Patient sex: F
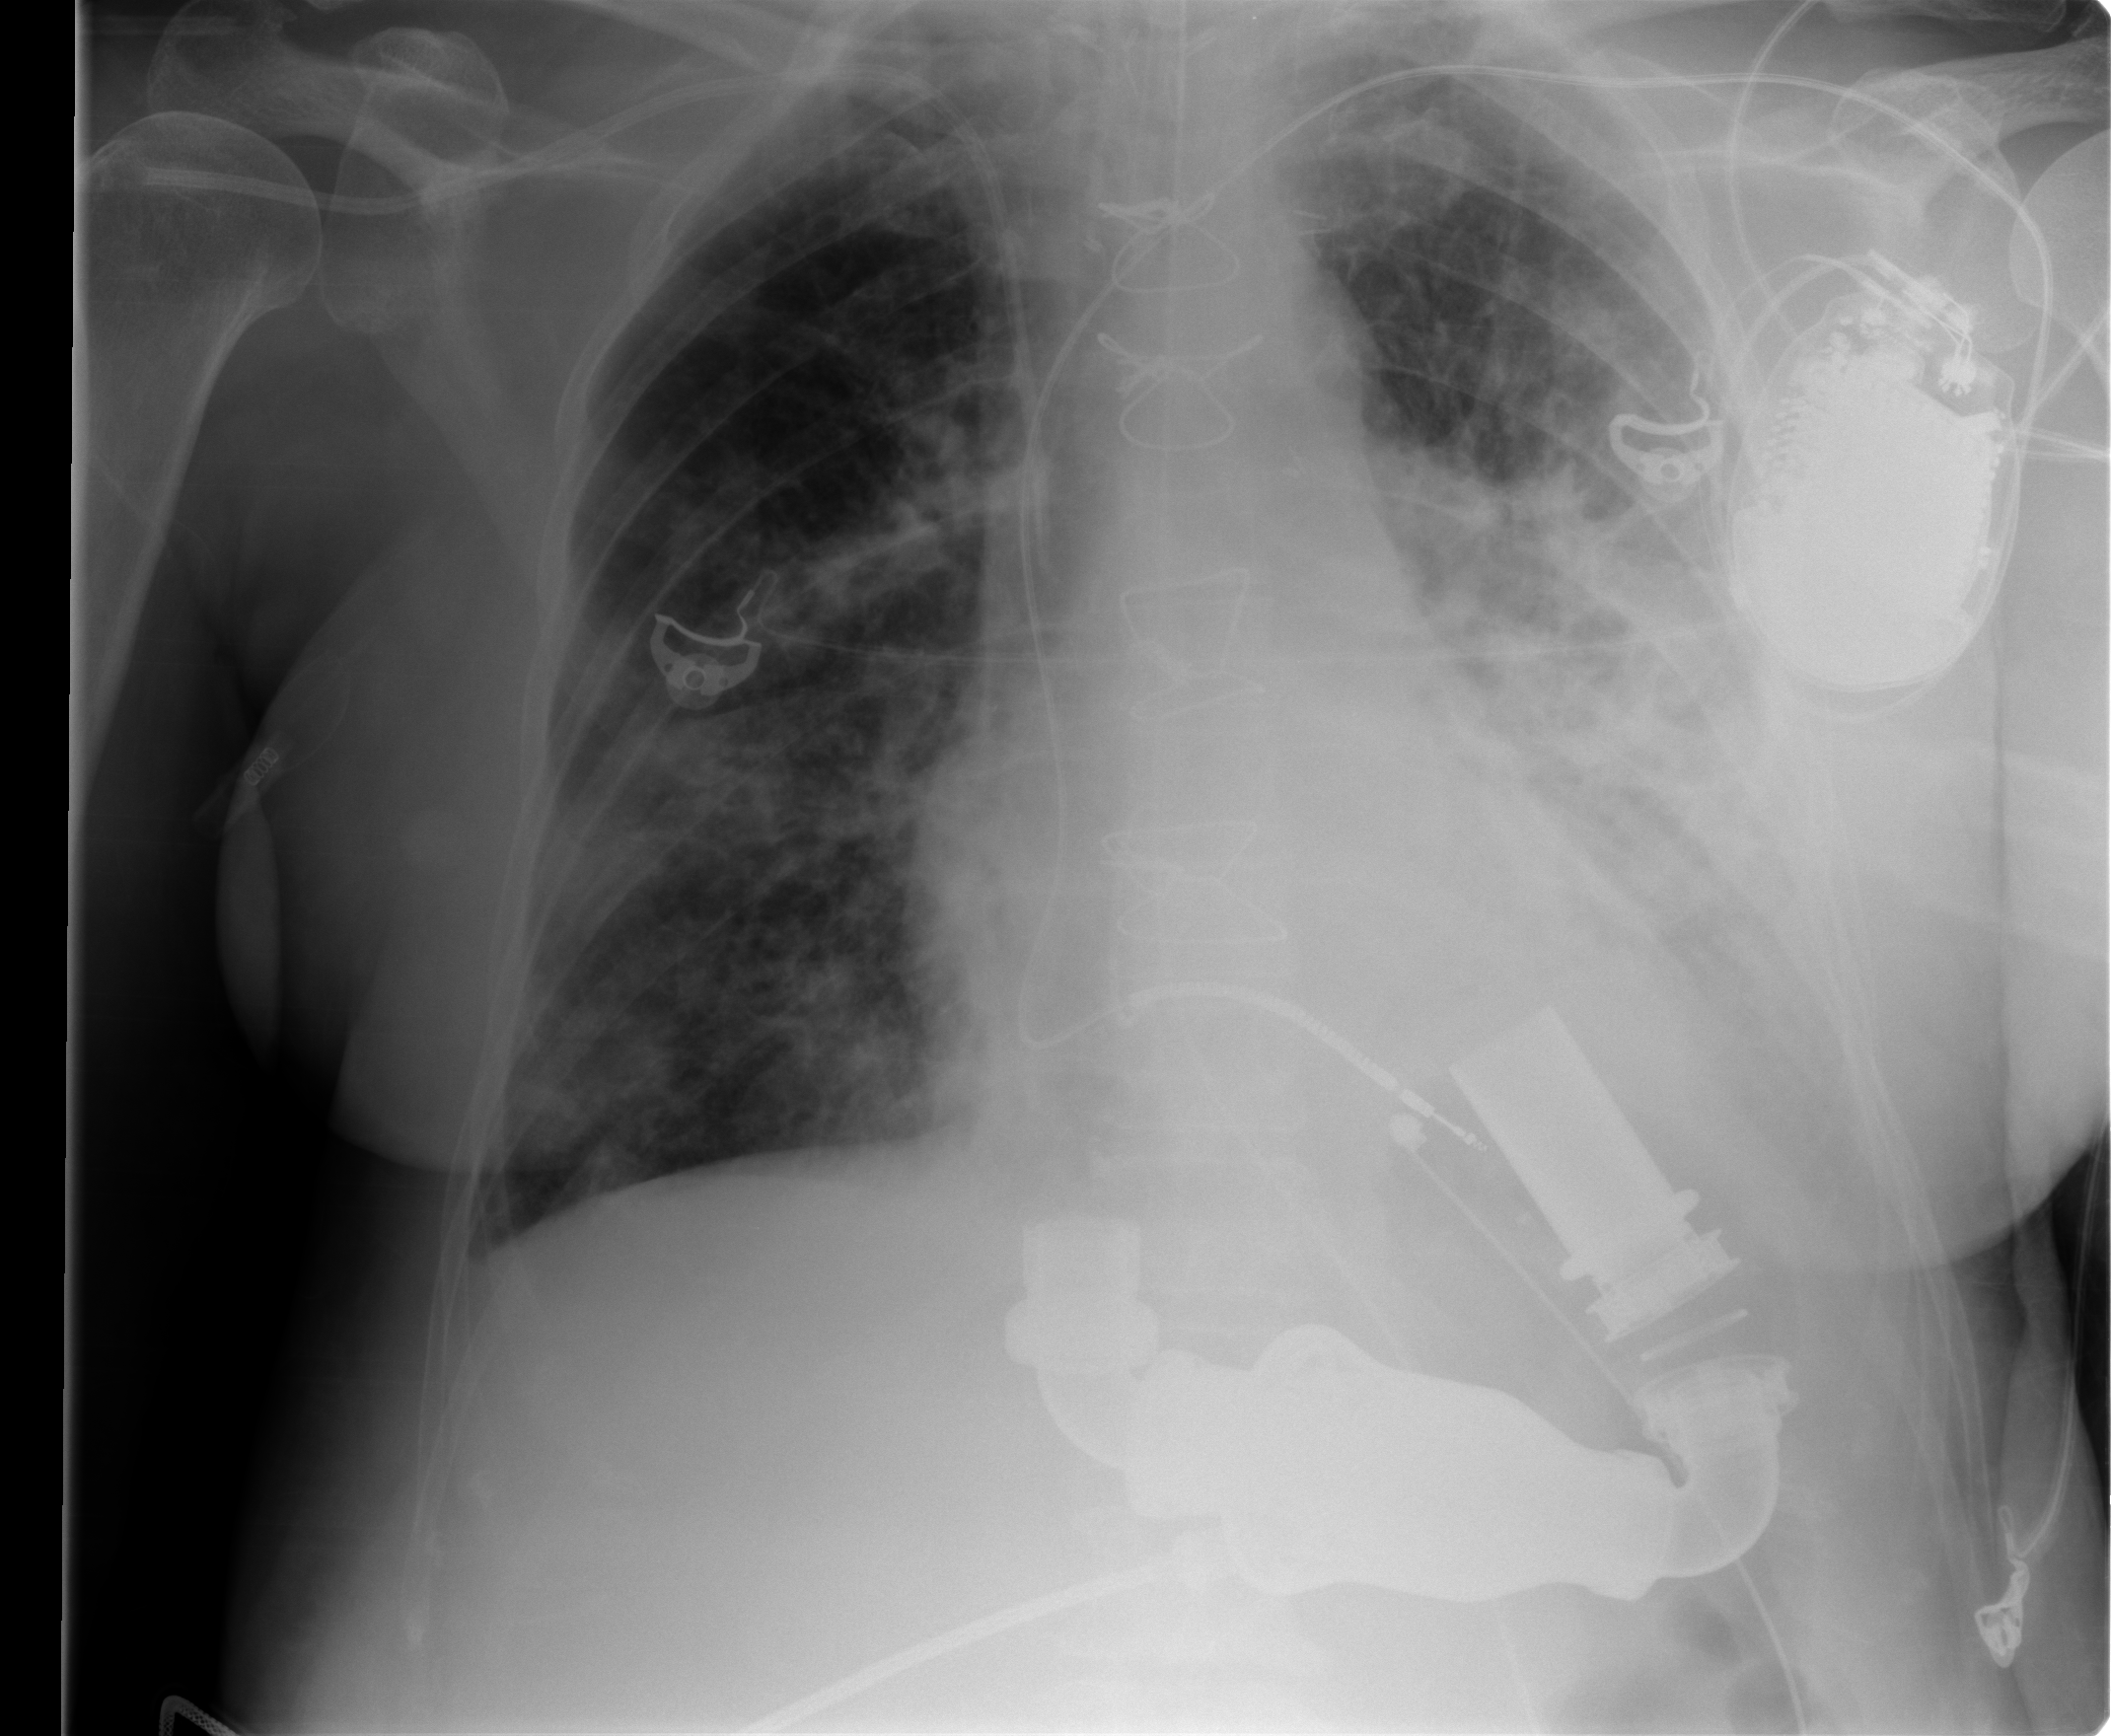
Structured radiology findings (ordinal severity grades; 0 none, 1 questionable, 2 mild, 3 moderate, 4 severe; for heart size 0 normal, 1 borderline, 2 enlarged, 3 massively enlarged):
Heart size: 0
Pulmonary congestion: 2
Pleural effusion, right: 0
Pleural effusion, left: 2
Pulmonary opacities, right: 2
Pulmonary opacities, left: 3
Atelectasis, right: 2
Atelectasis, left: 2